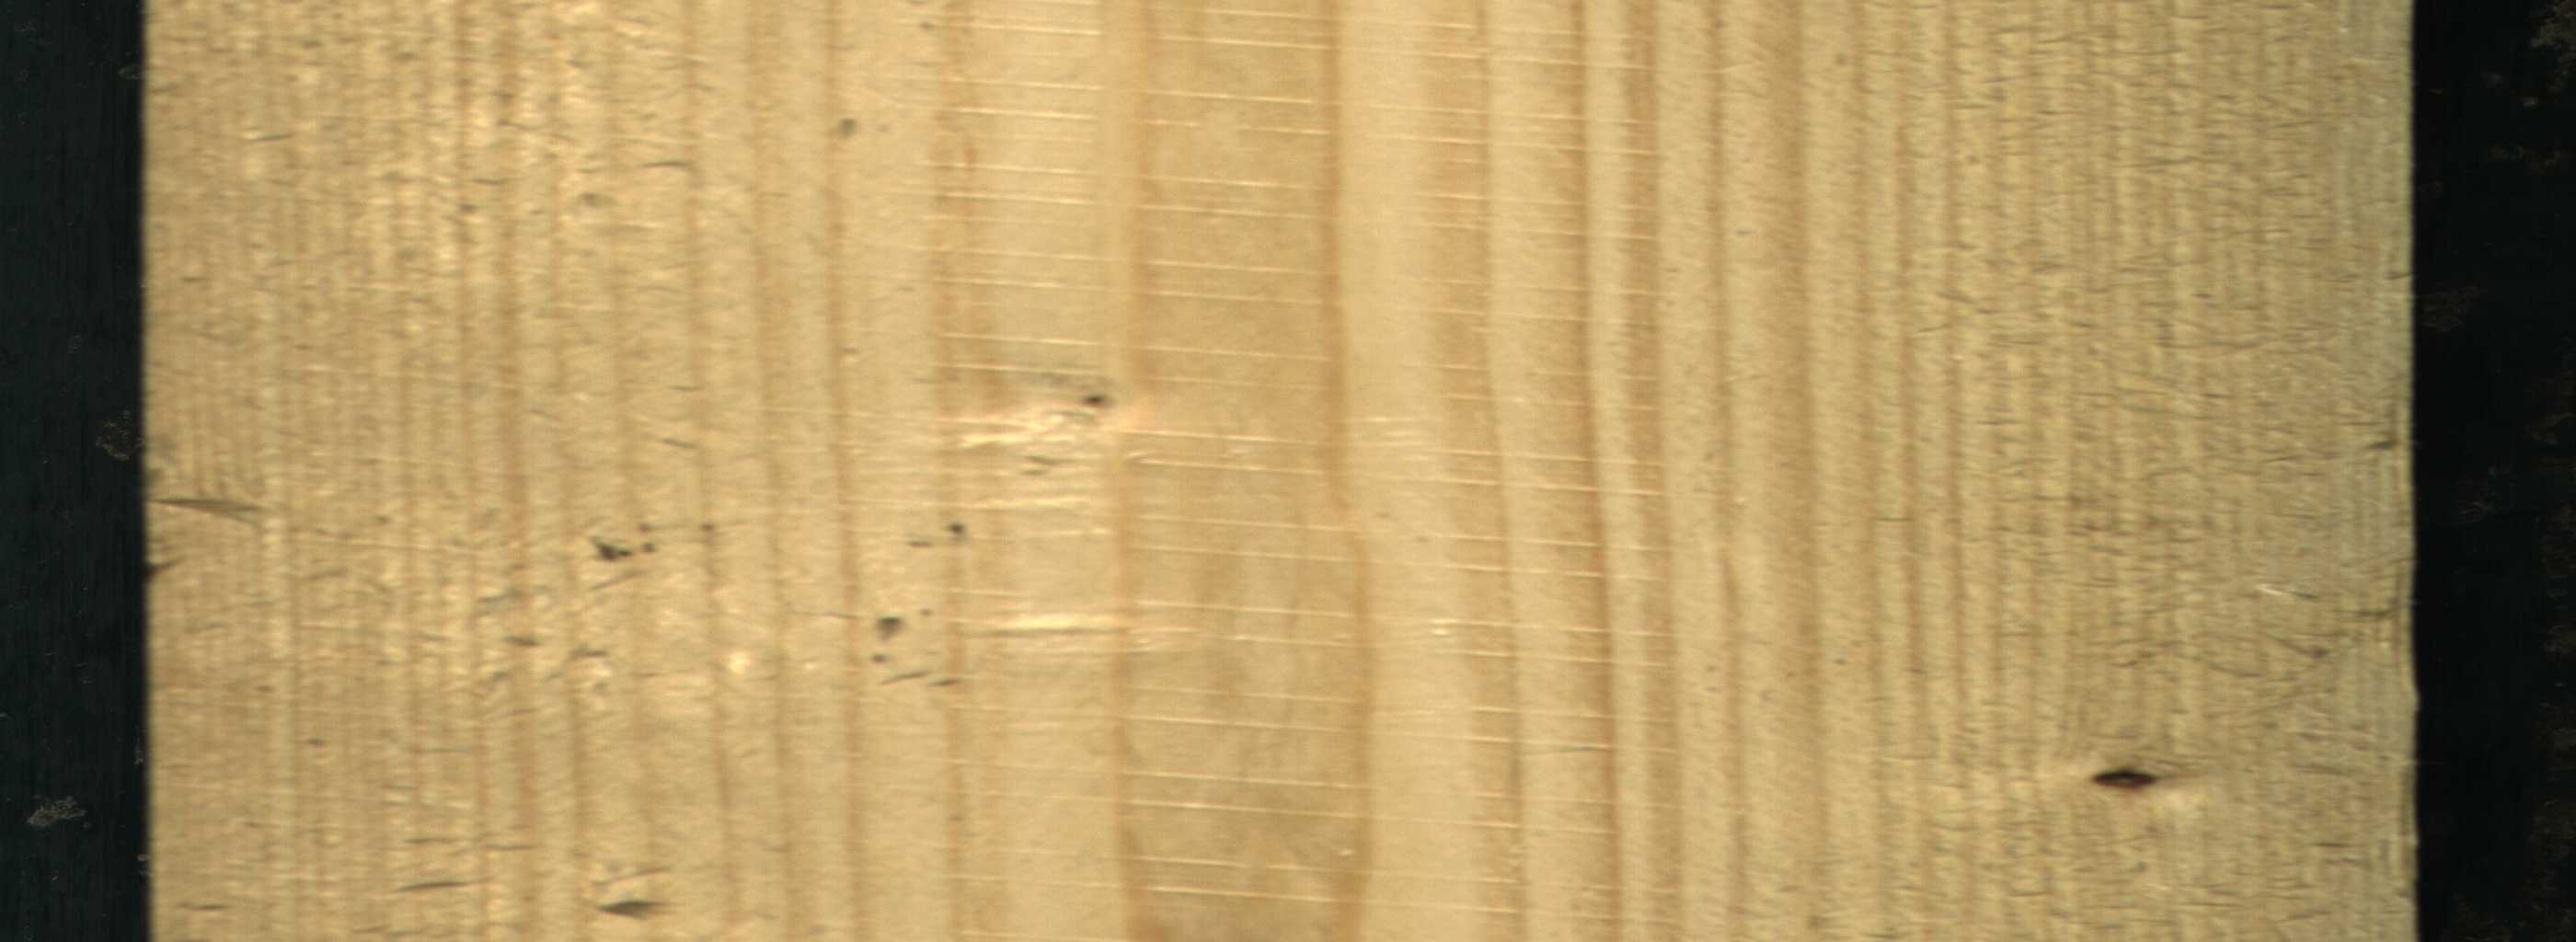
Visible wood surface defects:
Live_Knot